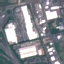
Label: Industrial